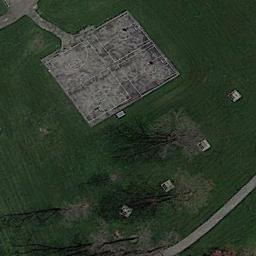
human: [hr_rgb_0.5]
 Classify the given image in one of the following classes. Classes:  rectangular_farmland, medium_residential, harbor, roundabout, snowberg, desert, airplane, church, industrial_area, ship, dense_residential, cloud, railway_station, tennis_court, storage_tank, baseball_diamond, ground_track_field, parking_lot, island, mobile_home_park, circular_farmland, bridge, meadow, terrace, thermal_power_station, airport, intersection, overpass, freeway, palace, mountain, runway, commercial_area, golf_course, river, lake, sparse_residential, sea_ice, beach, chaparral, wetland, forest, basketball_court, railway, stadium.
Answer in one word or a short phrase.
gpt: basketball_court